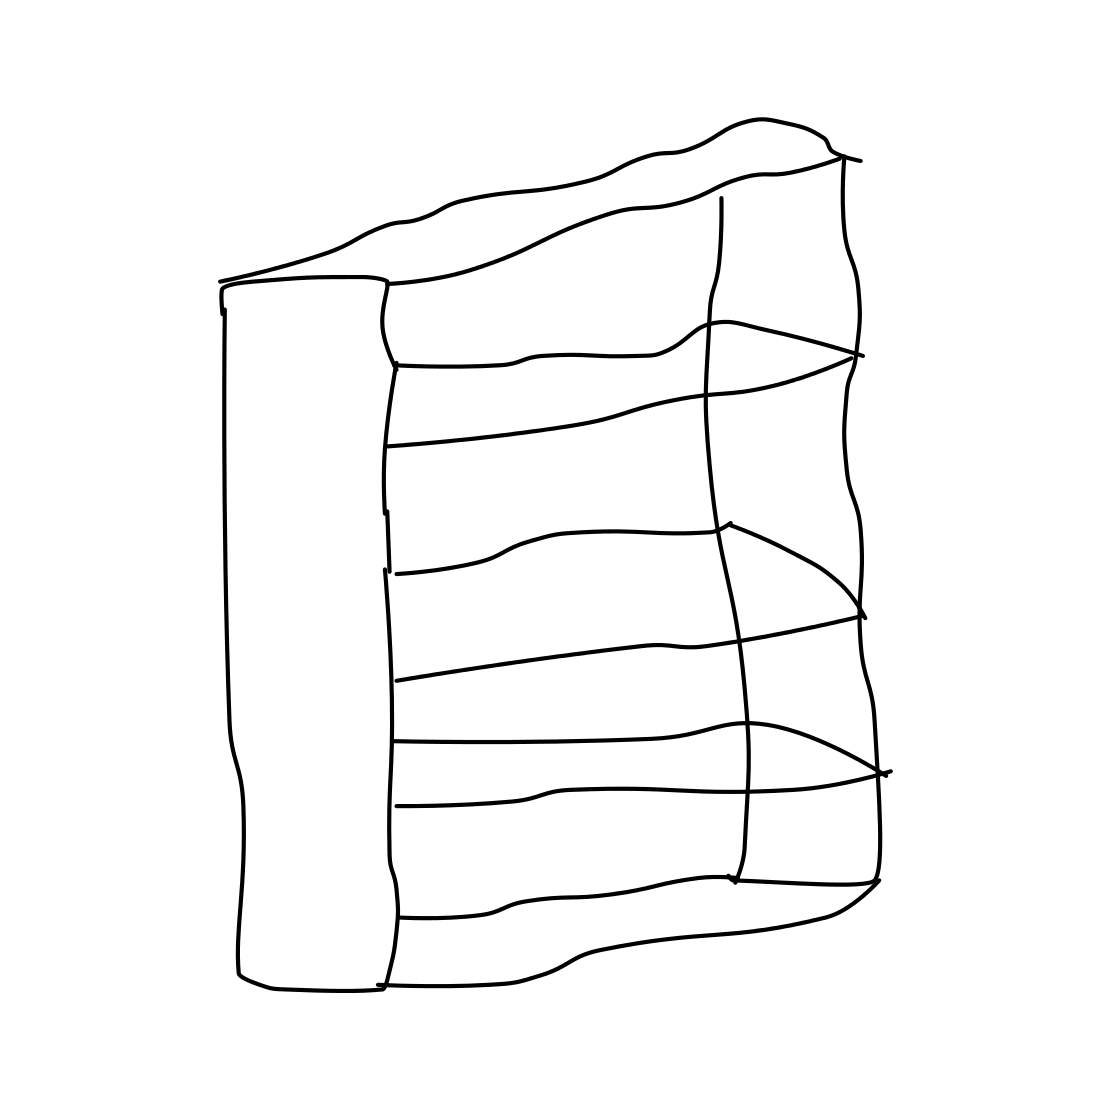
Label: bookshelf